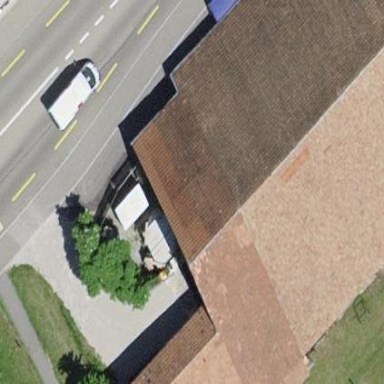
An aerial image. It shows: Shed building.